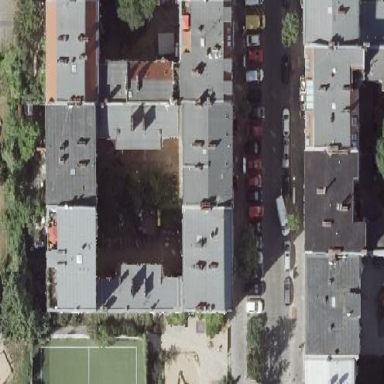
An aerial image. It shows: Building with apartments featuring unique double saltbox roof shape.